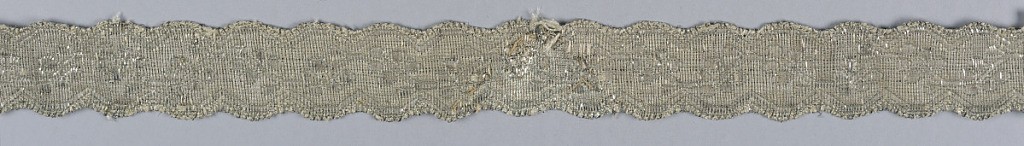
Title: Trimming
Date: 18th century
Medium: silk, metallic Technique: woven
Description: Silver trimming with scalloped edges.